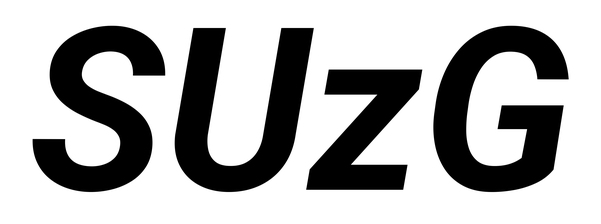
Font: Roboto-Italic_Bold_Italic